Question: I'm using Storyboards and when I trigger segue, I get some error: 'Uncaught Exception:'
'''
Terminating app due to uncaught exception 'NSUnknownKeyException', reason: '[<CommercerApp.ProductDetailController 0x78ff1030> setValue:forUndefinedKey:]: this class is not key value coding-compliant for the key contentView.'
*** First throw call stack:
(
0 CoreFoundation 0x00c9f946 _exceptionPreprocess + 182
1 libobjc.A.dylib 0x00928a97 objc_exception_throw + 44
2 CoreFoundation 0x00c9f561 -[NSException raise] + 17
3 Foundation 0x005b010e -[NSObject(NSKeyValueCoding) setValue:forUndefinedKey:] + 282
4 Foundation 0x0050c138 _NSSetUsingKeyValueSetter + 115
5 Foundation 0x0050c0bd -[NSObject(NSKeyValueCoding) setValue:forKey:] + 267
6 Foundation 0x005419a6 -[NSObject(NSKeyValueCoding) setValue:forKeyPath:] + 386
7 UIKit 0x01639649 -[UIRuntimeOutletConnection connect] + 106
8 libobjc.A.dylib 0x0093e724 -[NSObject performSelector:] + 62
9 CoreFoundation 0x00bd95dc -[NSArray makeObjectsPerformSelector:] + 316
10 UIKit 0x0163810a -[UINib instantiateWithOwner:options:] + 1775
11 UIKit 0x0145a624 -[UIViewController _loadViewFromNibNamed:bundle:] + 270
12 UIKit 0x0145adbb -[UIViewController loadView] + 295
13 UIKit 0x0145afef -[UIViewController loadViewIfRequired] + 78
14 UIKit 0x0145b595 -[UIViewController view] + 35
15 UIKit 0x0149c534 -[UINavigationController preferredContentSize] + 161
16 UIKit 0x0143644d -[UIPresentationController preferredContentSizeDidChangeForChildContentContainer:] + 122
17 UIKit 0x01433922 _56-[UIPresentationController runTransitionForCurrentState]_block_invoke + 156
18 UIKit 0x014677ab _40+[UIViewController _scheduleTransition:]_block_invoke + 18
19 UIKit 0x0132d0ce __afterCACommitHandler_block_invoke + 15
20 UIKit 0x0132d079 _applyBlockToCFArrayCopiedToStack + 415
21 UIKit 0x0132ce8e _afterCACommitHandler + 545
22 CoreFoundation 0x00bc29de _CFRUNLOOP_IS_CALLING_OUT_TO_AN_OBSERVER_CALLBACK_FUNCTION__ + 30
23 CoreFoundation 0x00bc2920 _CFRunLoopDoObservers + 400
24 CoreFoundation 0x00bb835a _CFRunLoopRun + 1226
25 CoreFoundation 0x00bb7bcb CFRunLoopRunSpecific + 443
26 CoreFoundation 0x00bb79fb CFRunLoopRunInMode + 123
27 GraphicsServices 0x0526024f GSEventRunModal + 192
28 GraphicsServices 0x0526008c GSEventRun + 104
29 UIKit 0x013038b6 UIApplicationMain + 1526
30 CommercerApp 0x0012dbce top_level_code + 78
31 CommercerApp 0x0012dc0b main + 43
32 libdyld.dylib 0x02b24ac9 start + 1
)
libc++abi.dylib: terminating with uncaught exception of type NSException
'''
My storyboard is like this:(I get Exception when I open 4th-->5th segue from left to right)

If you have any idea, please help me to solve it.
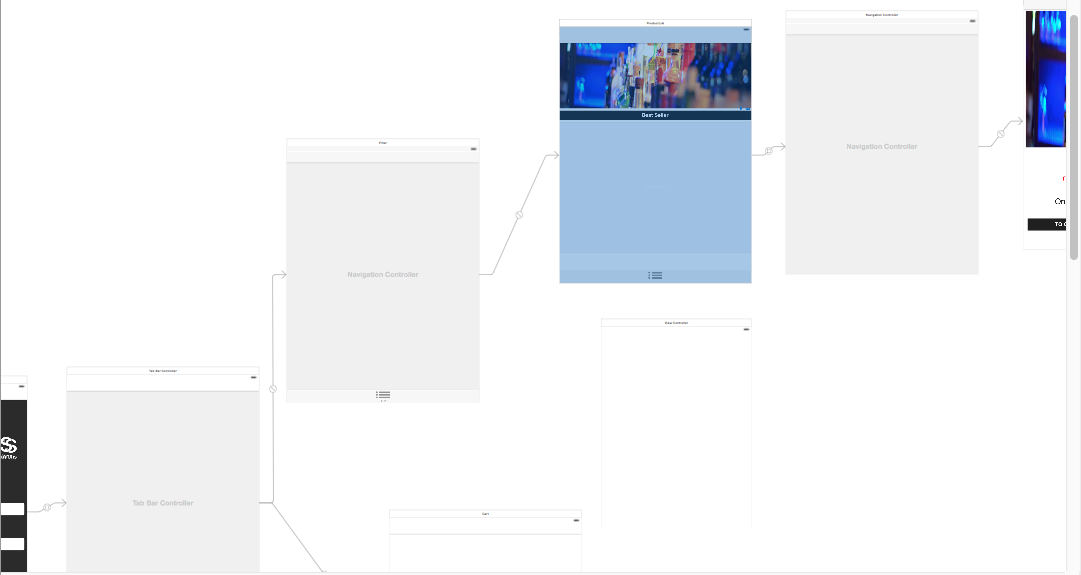
Answer: The error does explain the problem, you just need to read it carefully:
'''
Terminating app due to uncaught exception 'NSUnknownKeyException', reason: '[<CommercerApp.ProductDetailController 0x78ff1030> setValue:forUndefinedKey:]: this class is not key value coding-compliant for the key contentView.'
'''
and let me highlight it for you:
> 'reason: '[<CommercerApp.ProductDetailController 0x78ff1030> setValue:forUndefinedKey:]: this class is not key value coding-compliant for the key contentView.''
And that means that a class is trying to set a property on an object through key-value coding, and failing at that. This might happen if you define an 'IBOutlet' and hook it up in Storyboards; then later delete the outlet in the code and cause the Storyboards having a dangling connection. In this case the buggy piece seems to be in 'ProductDetailController', and you should go back there and check what you've changed without updating your Storyboards accordingly.